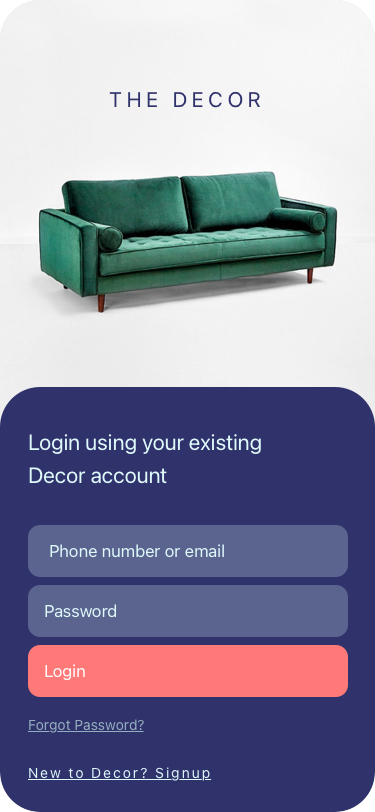
Text in this UI design:
THE DECOR
Forgot Password?
New to Decor? Signup
Login using your existing
Decor account
Password
Phone number or email
Login